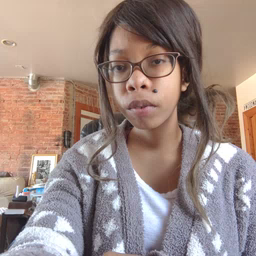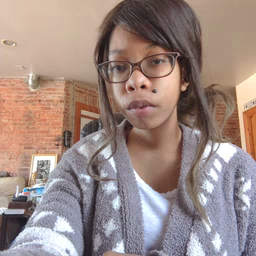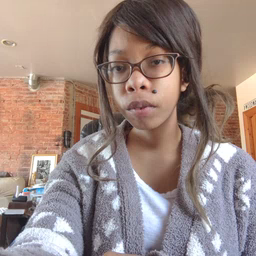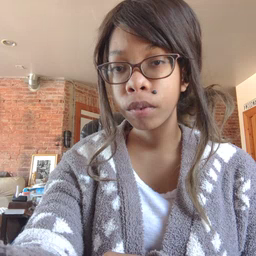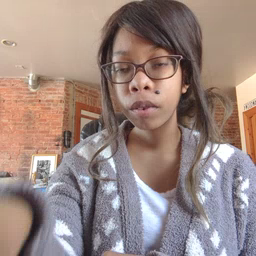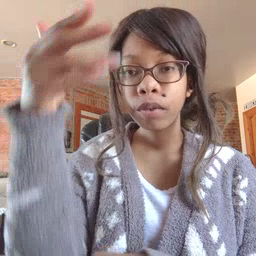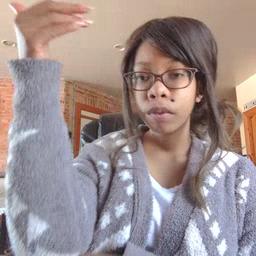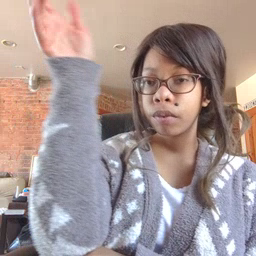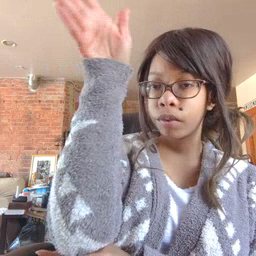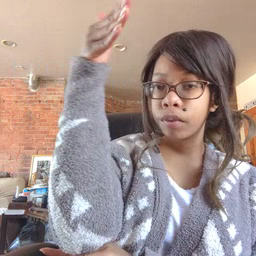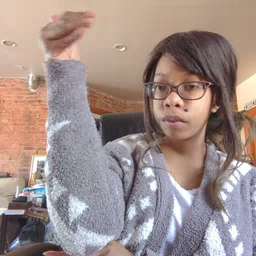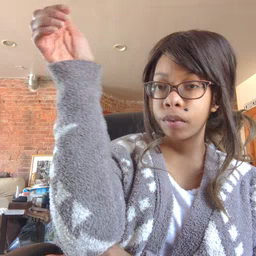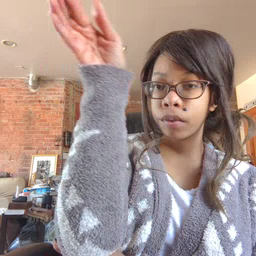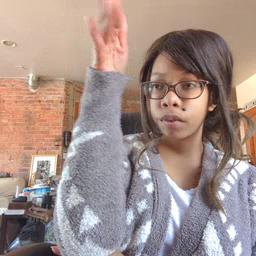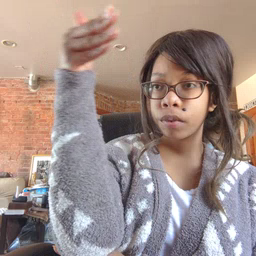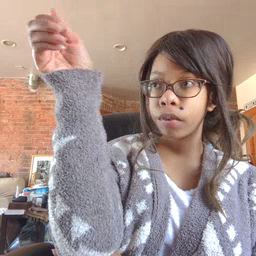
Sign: flag